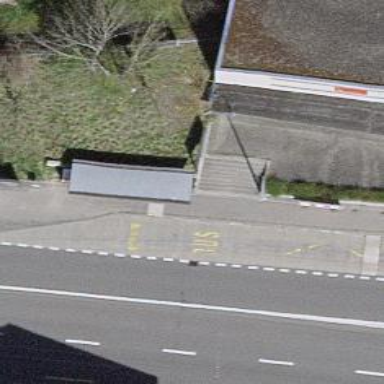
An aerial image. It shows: Road with steps.